Field crop: maize
Growth stage: 2
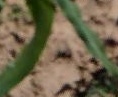
Species: maize